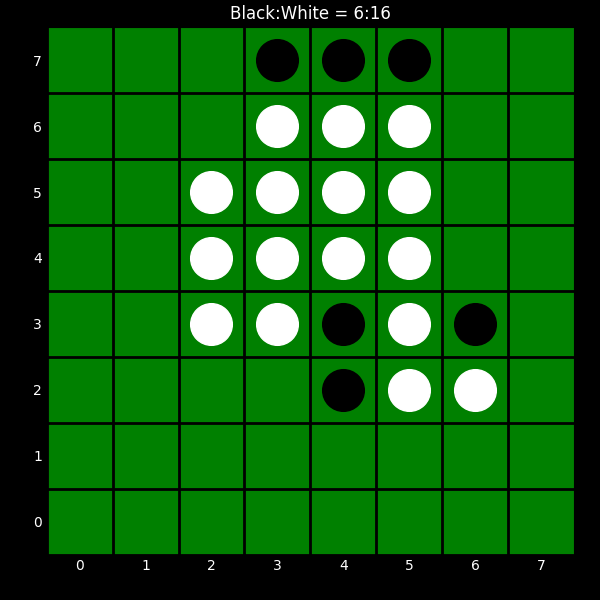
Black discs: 6
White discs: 16